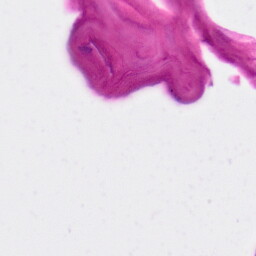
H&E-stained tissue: Skin